Aerial crown-view tile of a tropical tree (Barro Colorado Island, Panama), acquired 20250217:
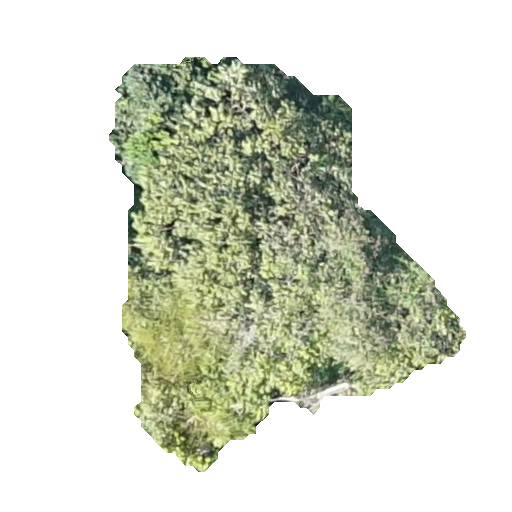
Species: Trattinnickia aspera
GBIF accepted scientific name: Trattinnickia aspera
Crown area: 136.464 m²